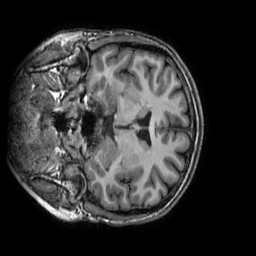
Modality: T1w
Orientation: coronal
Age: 33
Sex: female
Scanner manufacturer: ge
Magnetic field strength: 3 T
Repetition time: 0.008776 s
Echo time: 0.003796 s